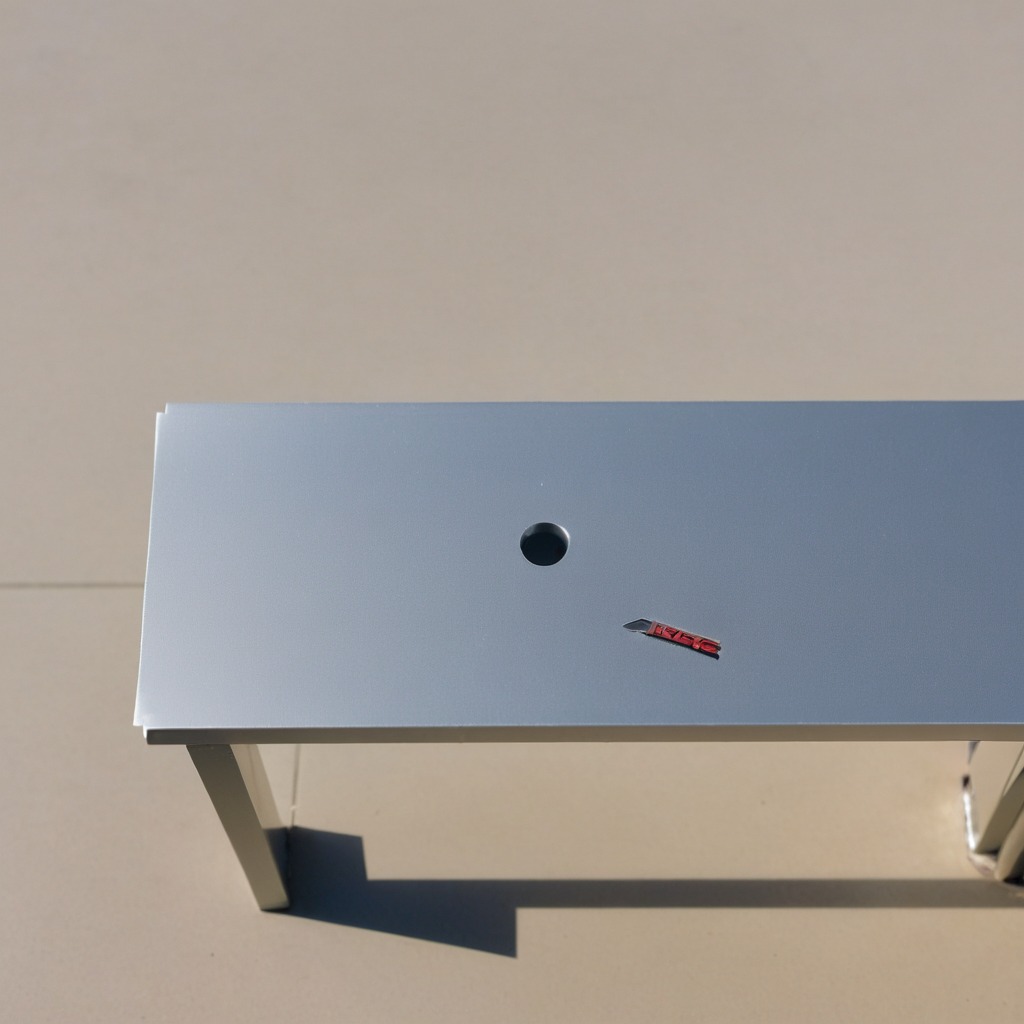
A utility knife lying on a clean utility table in a temporary outdoor tool station.